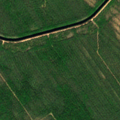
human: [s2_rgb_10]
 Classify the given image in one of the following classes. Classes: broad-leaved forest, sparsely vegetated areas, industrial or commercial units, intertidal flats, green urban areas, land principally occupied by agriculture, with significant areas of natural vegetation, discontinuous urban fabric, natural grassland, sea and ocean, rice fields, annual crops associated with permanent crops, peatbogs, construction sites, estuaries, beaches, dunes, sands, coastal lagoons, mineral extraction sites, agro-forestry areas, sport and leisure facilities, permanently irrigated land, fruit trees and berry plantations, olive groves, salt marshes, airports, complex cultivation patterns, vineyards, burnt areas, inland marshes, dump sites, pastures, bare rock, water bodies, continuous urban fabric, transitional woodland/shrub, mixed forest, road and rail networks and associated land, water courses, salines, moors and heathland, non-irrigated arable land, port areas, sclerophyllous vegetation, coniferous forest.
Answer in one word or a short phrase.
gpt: coniferous forest, mixed forest